Field crop: maize
Growth stage: 2
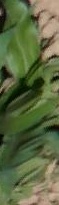
Species: maize